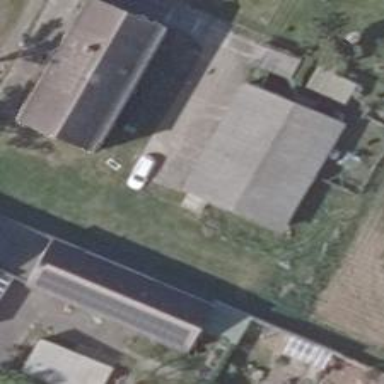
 oriented along the structure. The roof is painted grey."